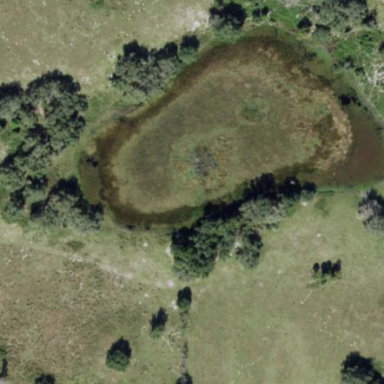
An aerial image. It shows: Marshy wetland area.